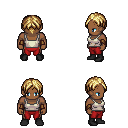
a pixel art fantasy rpg character, male body template, human, dark skin, white pirate shirt, red pants, blonde parted hairstyle, cloth bracers, black shoes, four views (front, back, left, right), 2x2 character sprite sheet, small pixel art, hard edges, no anti-aliasing